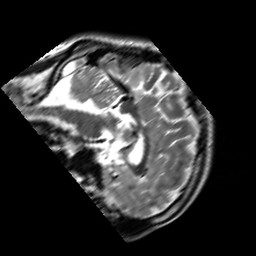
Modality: T2w
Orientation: sagittal
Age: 18
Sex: male
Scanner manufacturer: siemens
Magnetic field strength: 3 T
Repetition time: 7 s
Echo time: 0.09 s